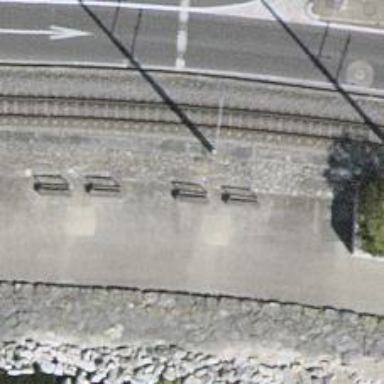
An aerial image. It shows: Brown bench in the vicinity.